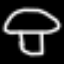
Label: mushroom